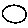
Label: circle